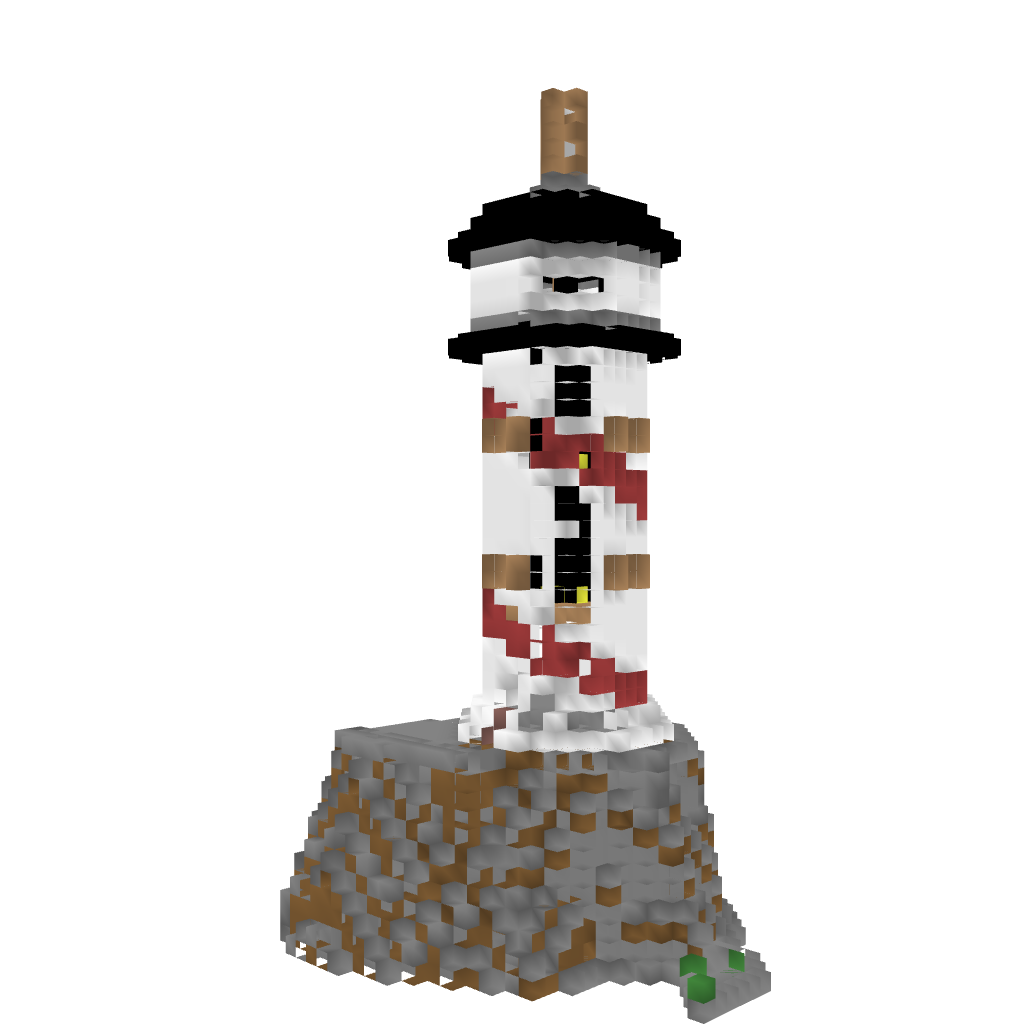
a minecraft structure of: LightHouse (working) bad low quality